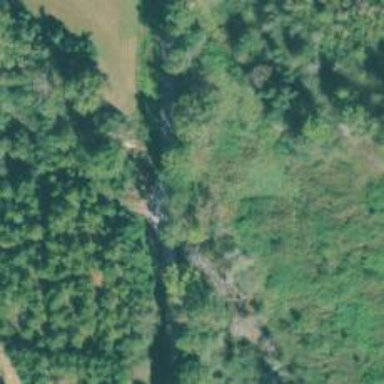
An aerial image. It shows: Culvert tunnel.